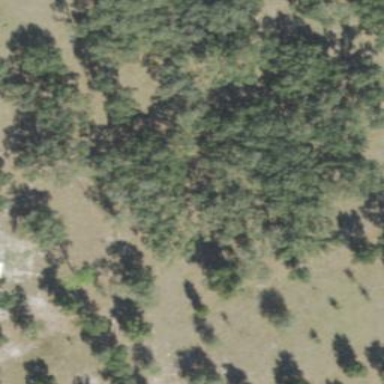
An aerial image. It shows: Mixed leaf woodland.